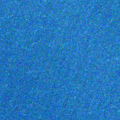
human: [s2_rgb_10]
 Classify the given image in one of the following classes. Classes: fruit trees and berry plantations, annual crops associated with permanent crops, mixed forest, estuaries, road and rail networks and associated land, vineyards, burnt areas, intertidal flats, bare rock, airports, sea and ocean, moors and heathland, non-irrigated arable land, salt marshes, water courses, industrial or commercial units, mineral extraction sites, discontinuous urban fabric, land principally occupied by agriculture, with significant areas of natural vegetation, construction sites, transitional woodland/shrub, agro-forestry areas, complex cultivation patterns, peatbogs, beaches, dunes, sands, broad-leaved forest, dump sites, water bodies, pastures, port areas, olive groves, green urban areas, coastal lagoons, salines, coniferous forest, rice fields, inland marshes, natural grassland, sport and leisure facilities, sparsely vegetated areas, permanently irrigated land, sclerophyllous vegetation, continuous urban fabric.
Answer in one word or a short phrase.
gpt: sea and ocean